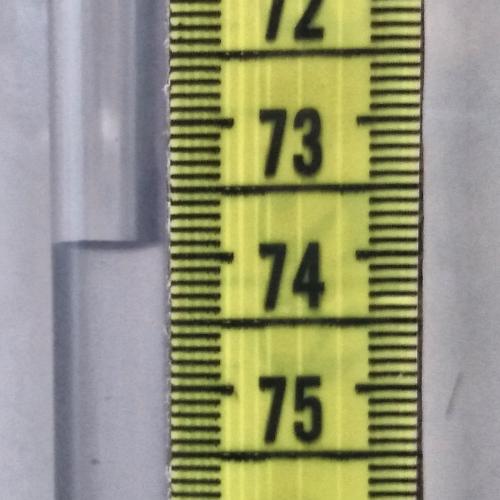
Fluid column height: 73.9 cm